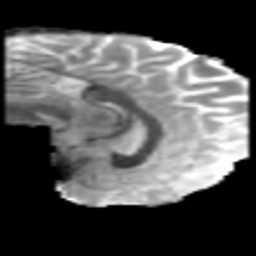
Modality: MD
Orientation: sagittal
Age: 24
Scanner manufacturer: philips
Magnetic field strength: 3 T
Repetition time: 8.6 s
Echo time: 0.127 s